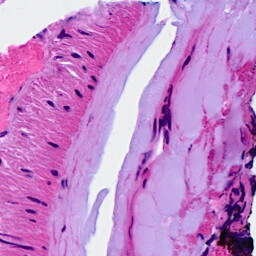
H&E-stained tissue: Breast